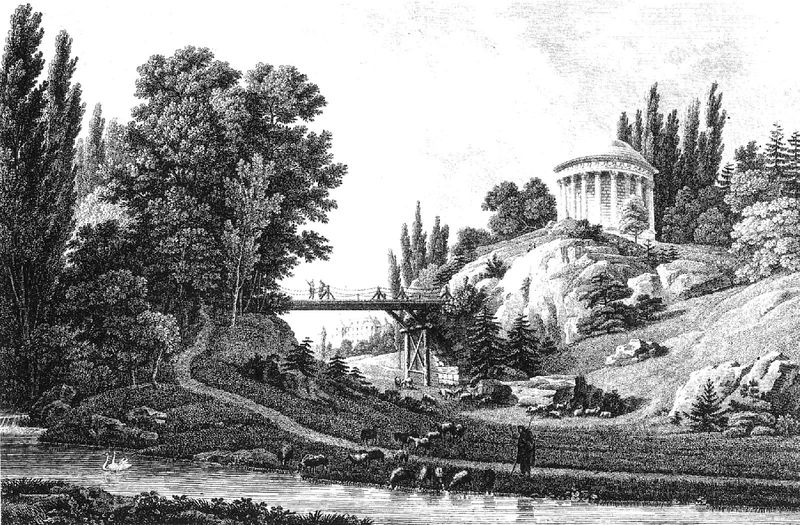
Titel: Entwurf für den Tempel von Méréville
Künstler: Jean-Joseph de Laborde
Schlagwörter: berg, felsen, mann, wasser, bäume, fluss, landschaft, menschen, ufer, holz, pfeiler, zeichnung, gebäude, park, tiere, weg, wiese, trinken, steine, bach, hügel, natur, brücke, england, wald, garten, schwan, fels, herde, steg, schwarz weiß, stich, schloß, eiche, tempel, pavillon, schafe, hirte, schäfer, pavillion, schwäne, hirt, waserfall, schwände, 19. jahrhundert, l, brücke7menschen